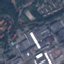
Land use / land cover class: Industrial